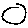
Label: circle